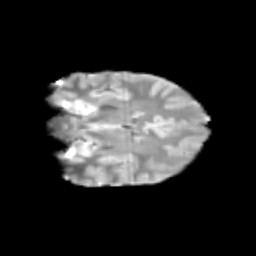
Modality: T2w
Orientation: coronal
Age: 14
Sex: female
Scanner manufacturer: siemens
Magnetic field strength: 3 T
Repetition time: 3.8 s
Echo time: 0.07 s